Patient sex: F
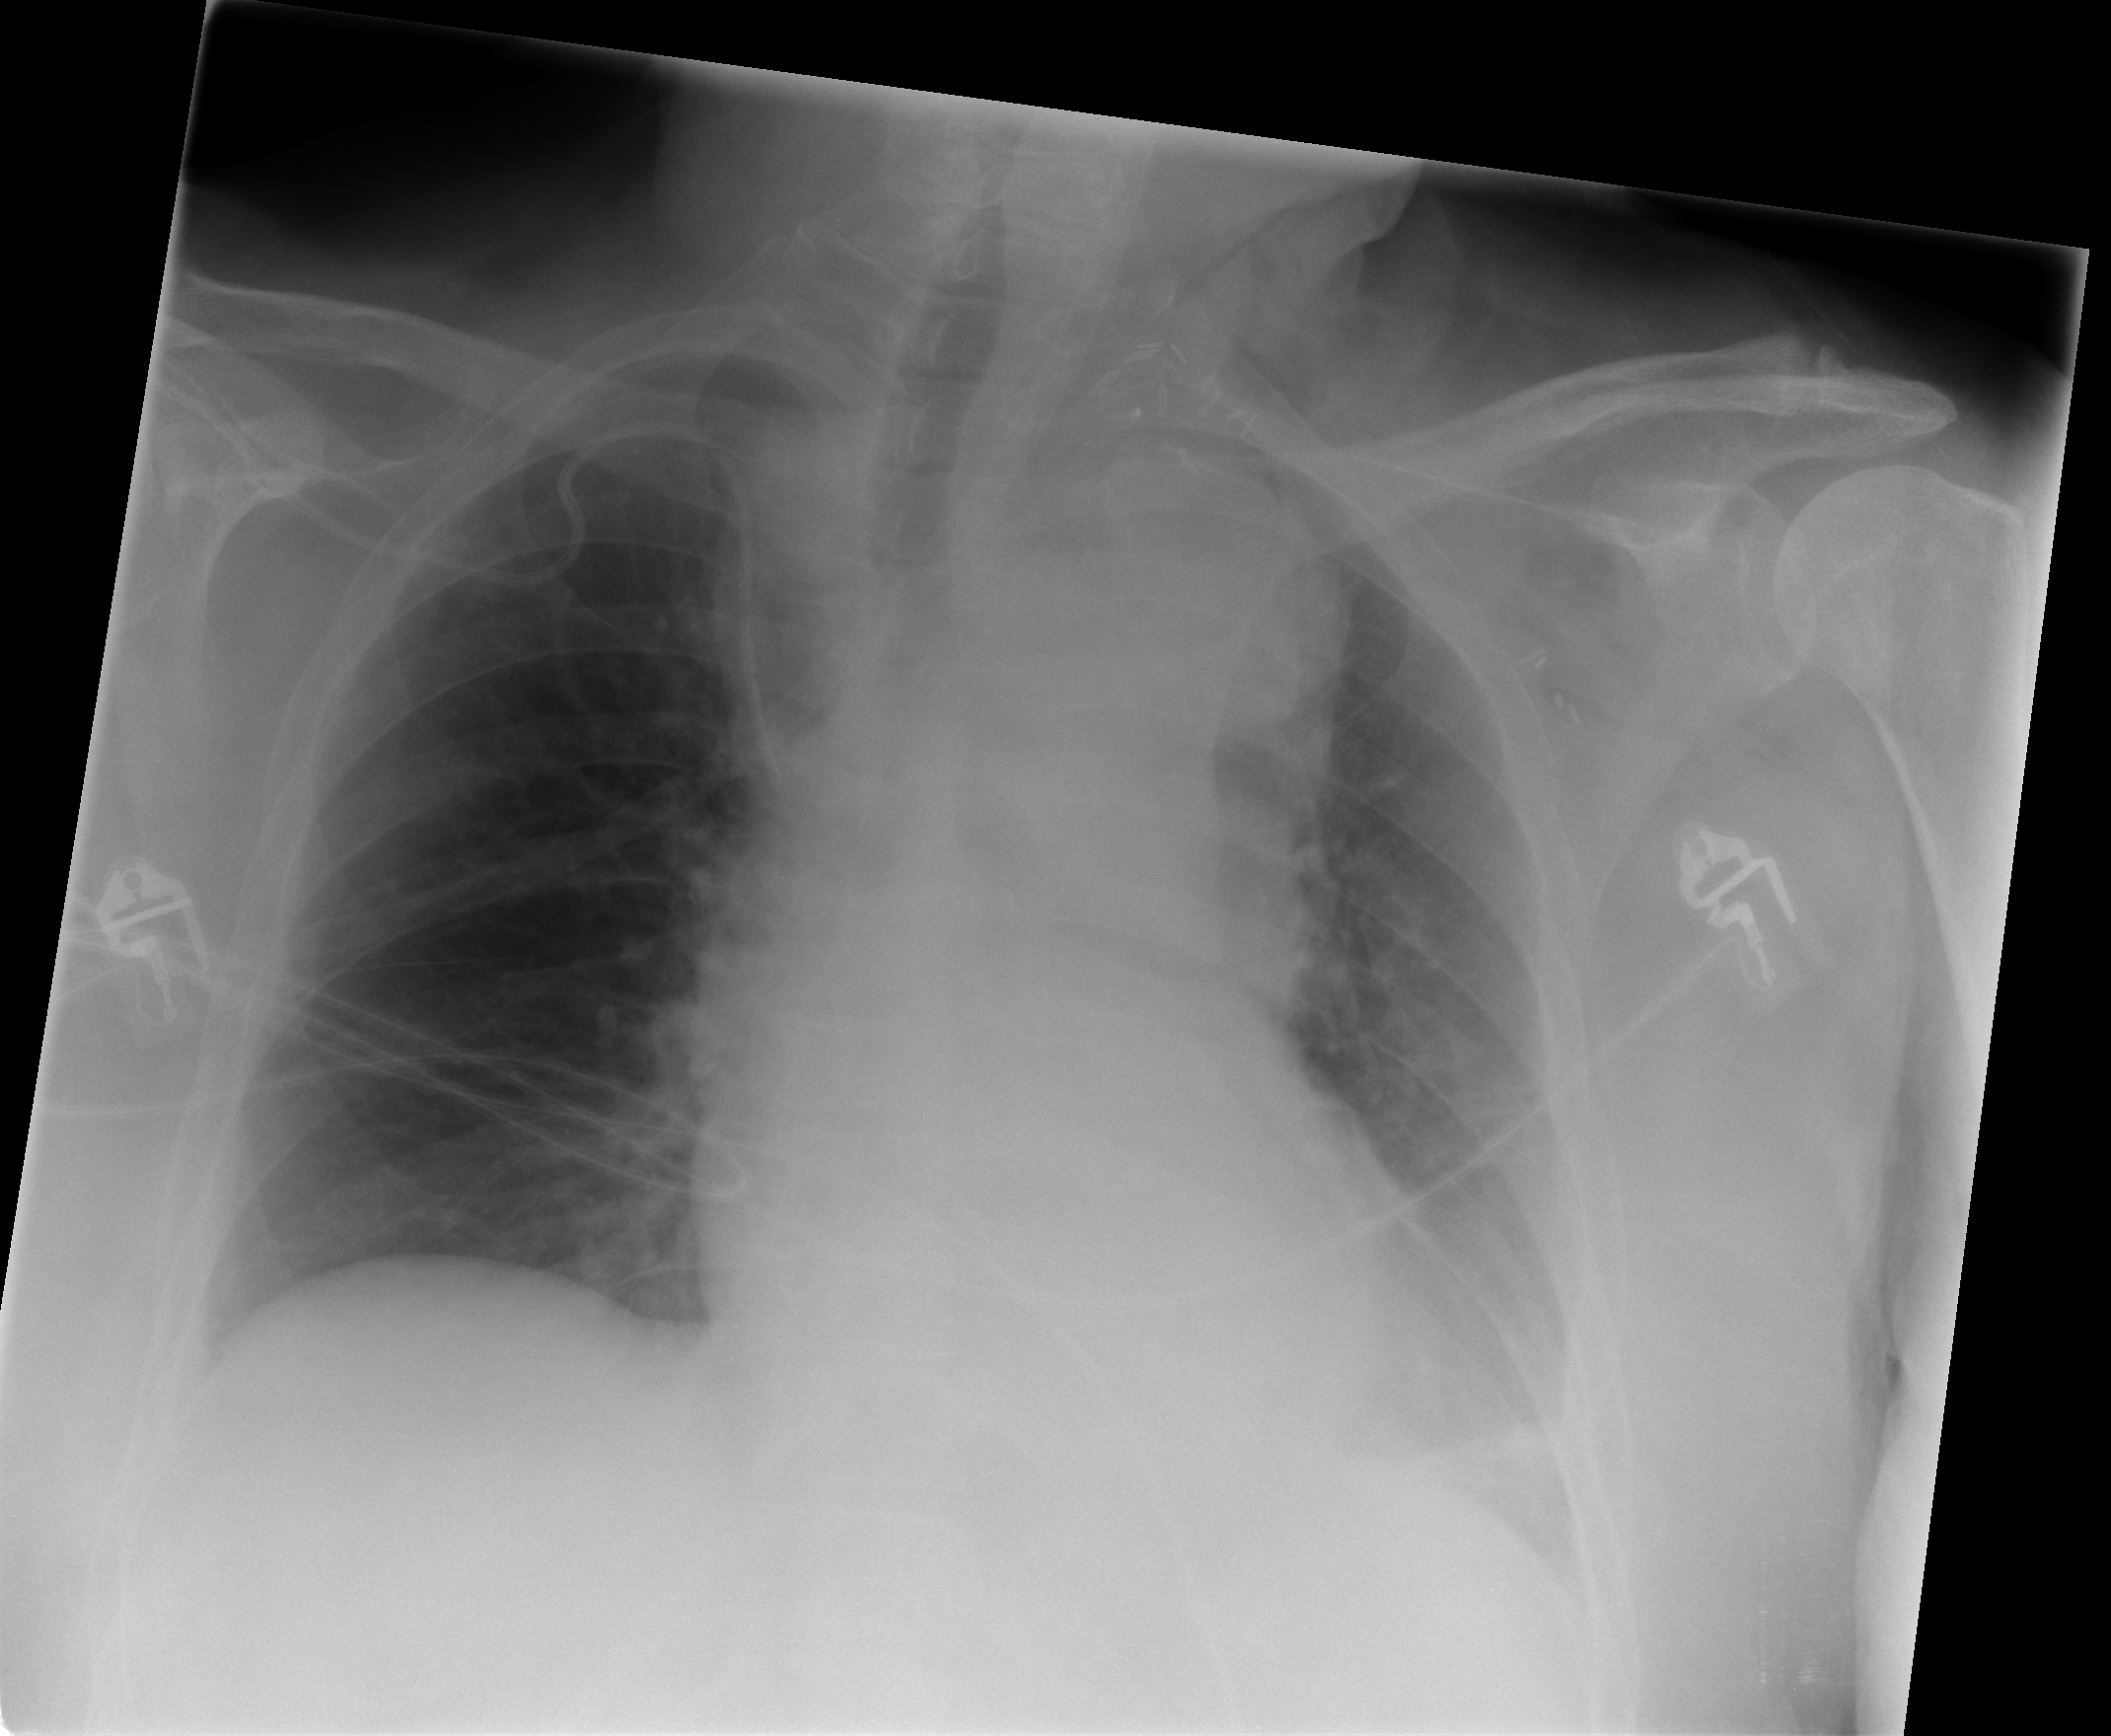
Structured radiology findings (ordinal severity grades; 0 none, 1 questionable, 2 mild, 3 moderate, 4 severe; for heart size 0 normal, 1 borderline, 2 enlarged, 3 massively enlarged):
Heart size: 0
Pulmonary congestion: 0
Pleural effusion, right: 0
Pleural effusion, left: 2
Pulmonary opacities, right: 0
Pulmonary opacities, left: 0
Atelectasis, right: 0
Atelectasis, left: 2